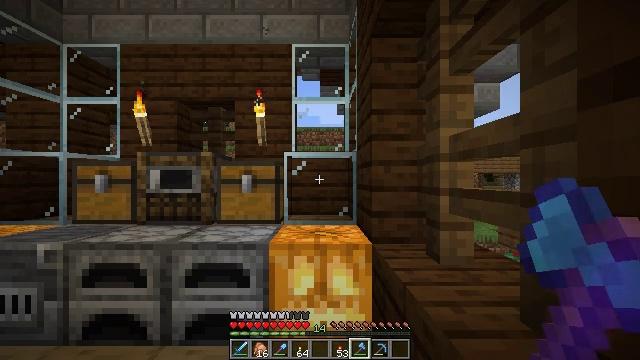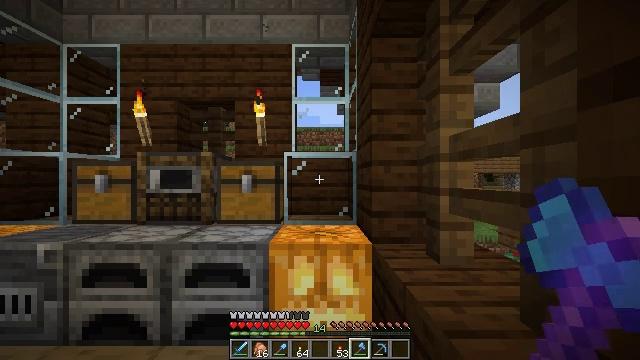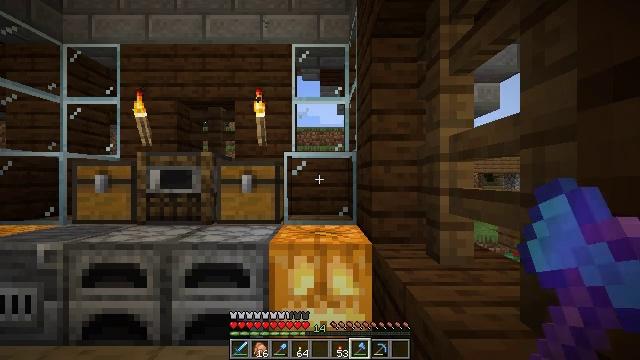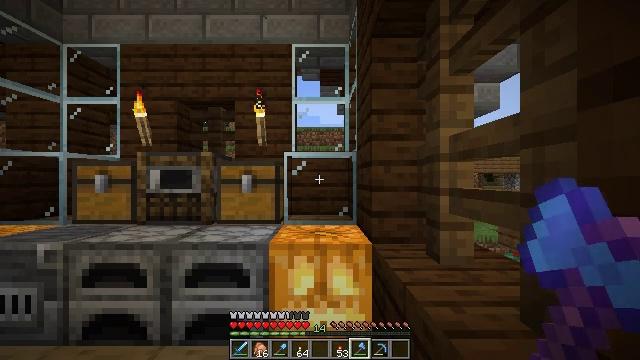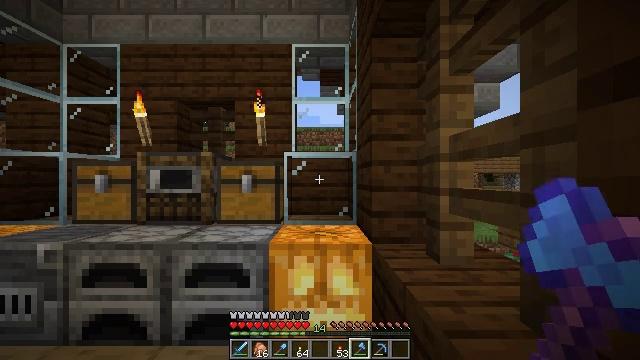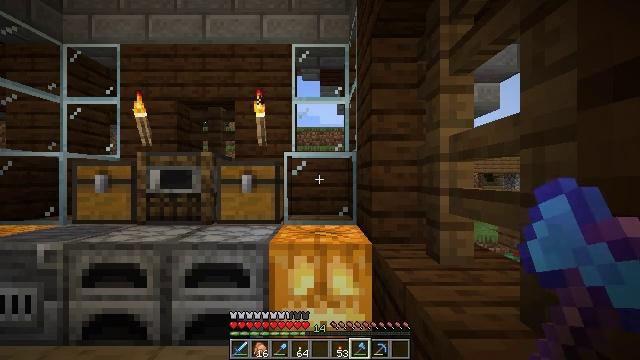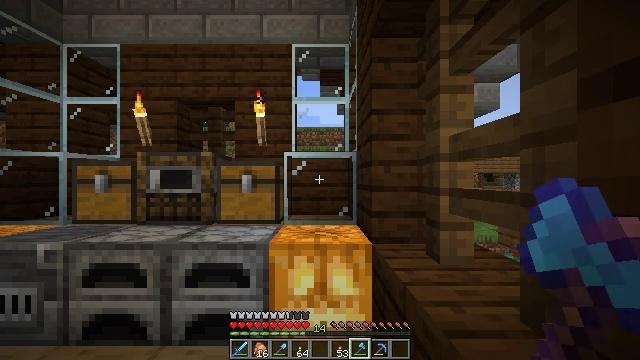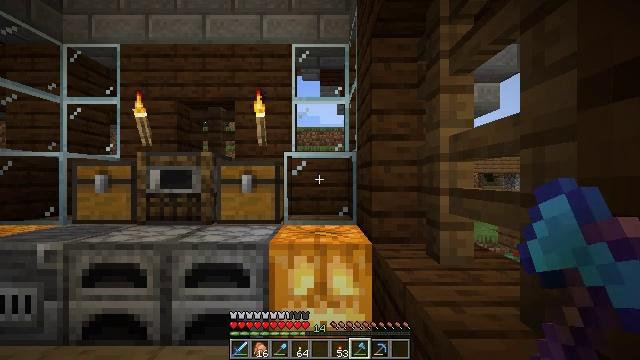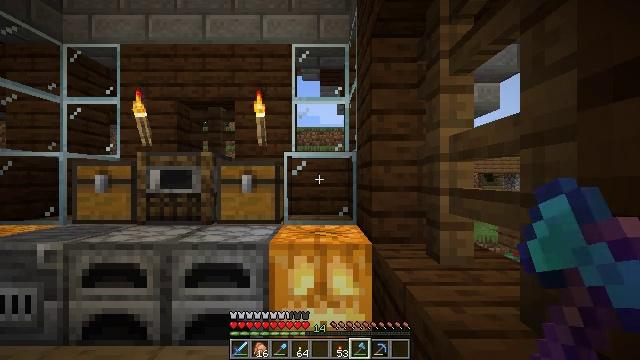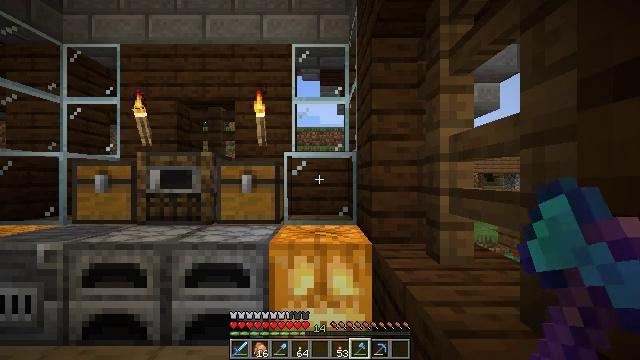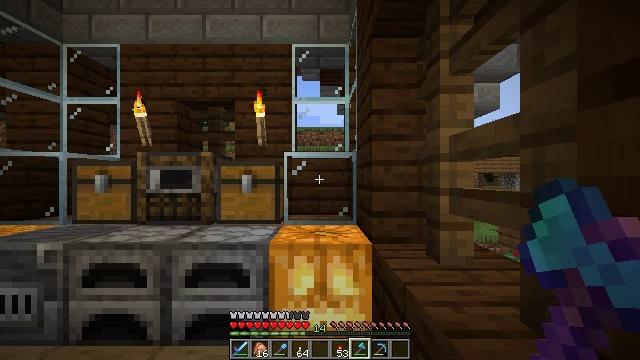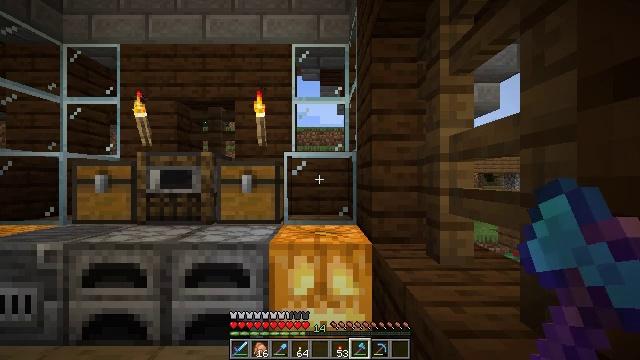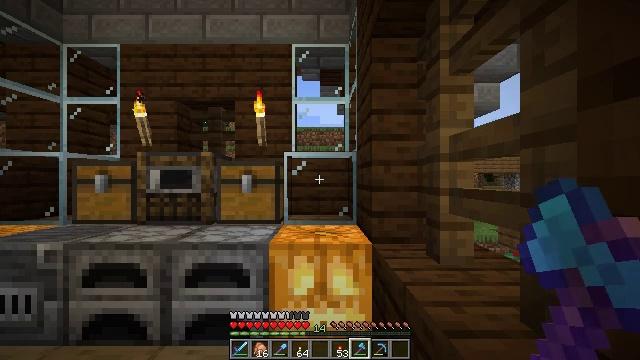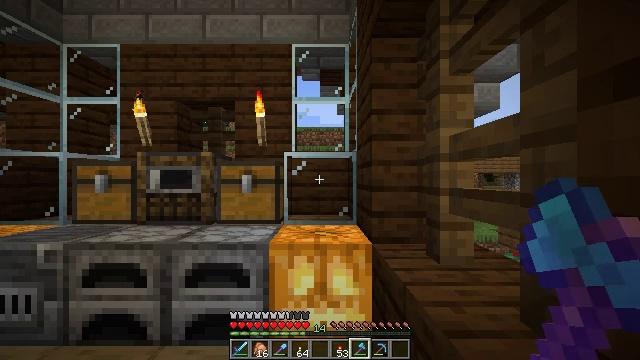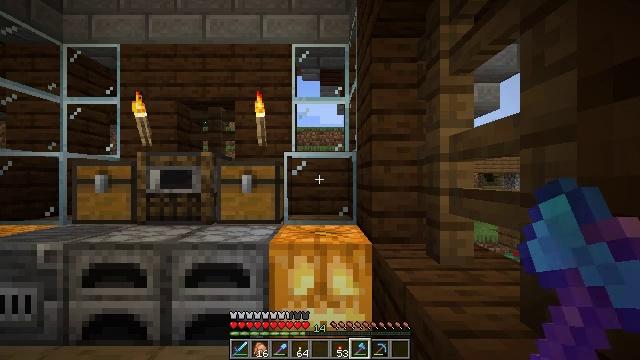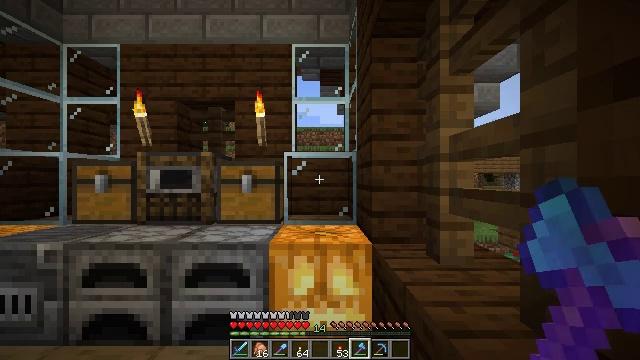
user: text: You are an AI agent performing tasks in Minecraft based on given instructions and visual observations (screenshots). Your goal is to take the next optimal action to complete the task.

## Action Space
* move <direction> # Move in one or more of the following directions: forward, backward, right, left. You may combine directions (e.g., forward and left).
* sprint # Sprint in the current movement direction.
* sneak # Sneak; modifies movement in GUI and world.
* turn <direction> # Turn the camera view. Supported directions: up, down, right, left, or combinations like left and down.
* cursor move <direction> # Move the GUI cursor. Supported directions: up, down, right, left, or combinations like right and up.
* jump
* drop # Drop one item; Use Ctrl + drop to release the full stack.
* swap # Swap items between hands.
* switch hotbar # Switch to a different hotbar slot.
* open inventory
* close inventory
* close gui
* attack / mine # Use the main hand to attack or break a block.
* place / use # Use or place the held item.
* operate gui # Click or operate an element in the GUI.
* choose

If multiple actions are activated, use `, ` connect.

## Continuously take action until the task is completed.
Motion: motion action
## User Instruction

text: Craft a brown bed.
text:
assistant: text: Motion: no_op
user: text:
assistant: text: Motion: no_op
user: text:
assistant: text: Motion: no_op
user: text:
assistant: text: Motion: no_op
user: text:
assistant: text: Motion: no_op
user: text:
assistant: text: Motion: no_op
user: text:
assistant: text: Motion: no_op
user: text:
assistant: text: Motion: no_op
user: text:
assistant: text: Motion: no_op
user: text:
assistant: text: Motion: no_op
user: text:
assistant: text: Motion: no_op
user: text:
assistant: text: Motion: no_op
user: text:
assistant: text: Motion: no_op
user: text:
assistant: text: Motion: no_op
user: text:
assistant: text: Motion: no_op
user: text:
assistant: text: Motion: no_op
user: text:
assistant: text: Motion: no_op
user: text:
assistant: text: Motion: no_op
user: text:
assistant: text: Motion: no_op
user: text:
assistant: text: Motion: no_op
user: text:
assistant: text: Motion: no_op
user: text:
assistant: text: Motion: no_op
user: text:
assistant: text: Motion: no_op
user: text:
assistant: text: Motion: no_op
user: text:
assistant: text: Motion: no_op
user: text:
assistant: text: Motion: no_op
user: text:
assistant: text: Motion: no_op
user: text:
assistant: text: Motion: no_op
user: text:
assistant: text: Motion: no_op
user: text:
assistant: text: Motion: no_op